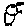
Label: bird